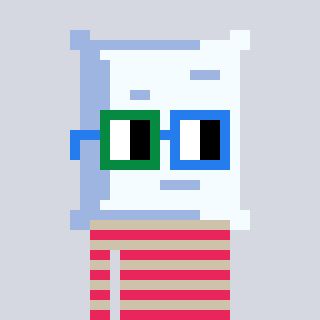
a pixel art character with square green and blue glasses, a pillow-shaped head and a bege-colored body on a cool background